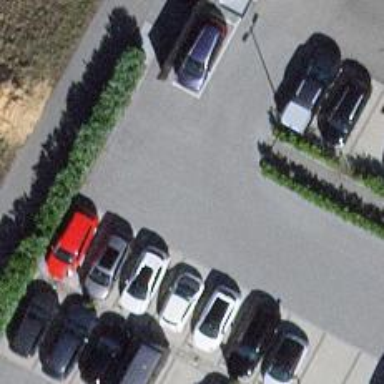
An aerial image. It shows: Asphalt parking aisle designated as service road.